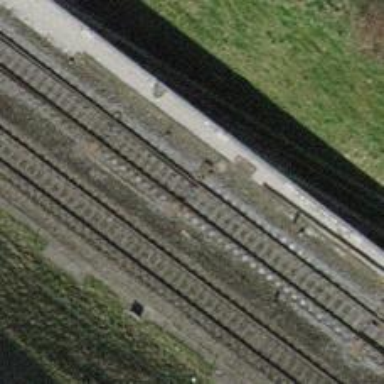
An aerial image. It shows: Railway switch.